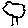
Label: tree